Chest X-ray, PA view. Patient: 48 years old, sex F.
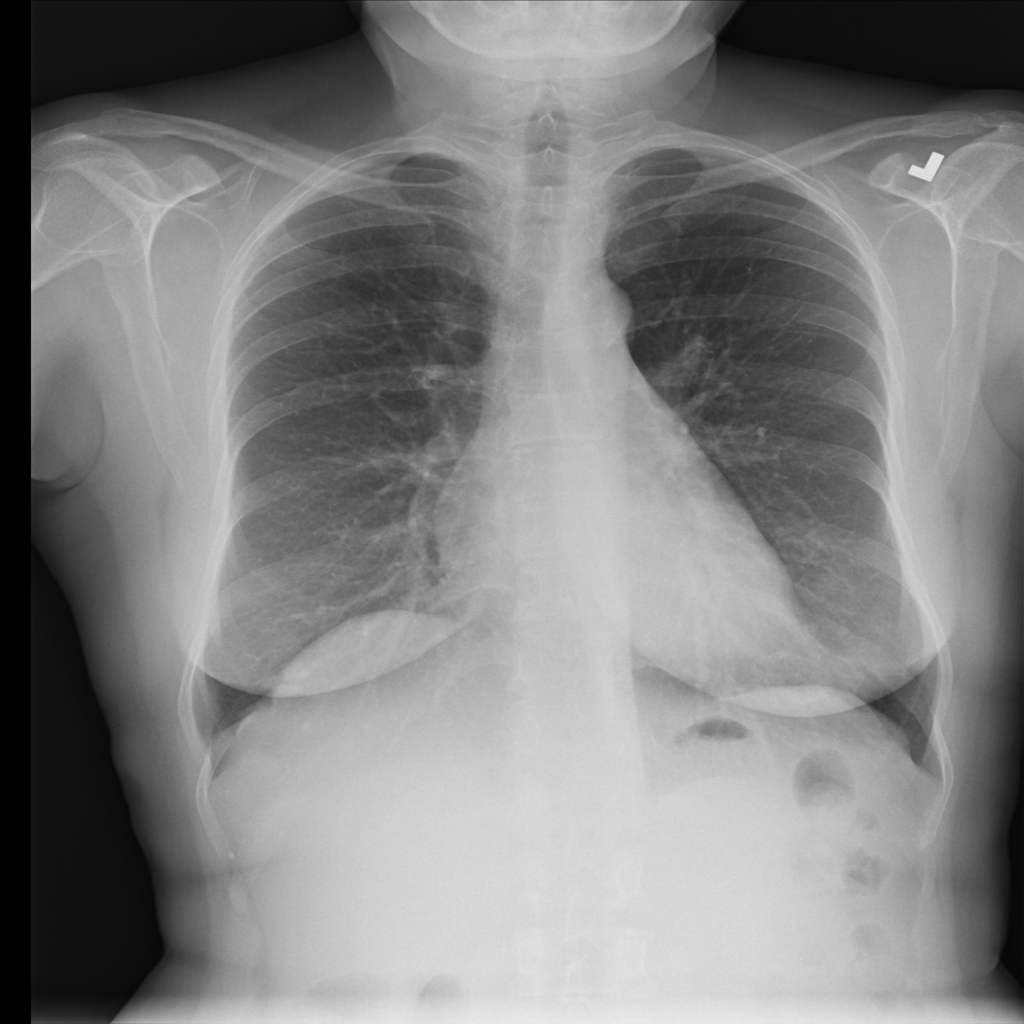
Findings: No Finding